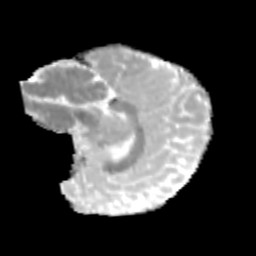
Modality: MD
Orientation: sagittal
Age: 12
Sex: male
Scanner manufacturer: siemens
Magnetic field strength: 3 T
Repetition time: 3.8 s
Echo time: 0.07 s